Question: Could someone explain me what's going on with this small piece of HTML ?
<URL>
On most of current browsers (FF4, Chrome10, IE9, IE8, Opera 11), the layout of the element looks like this :

Meh?! I don't understand why ?!
Why aren't the height and width as big as the visible box (orange+red spaces) ?
Adding a "display:inline-block;" to the element doesn't seems to really fix it.
How can I fix it ?
Thx!!
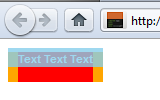
Answer: > - <URL>